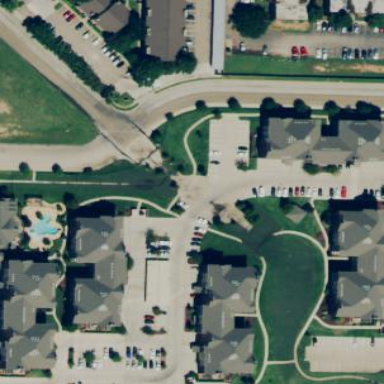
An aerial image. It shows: Residential area with apartments.